Question: I'm creating a line chart using ECharts. Does anyone know if it's possible to make it more compact? What I mean by that is reduce the empty spacing around the canvas's contents.

Code:
'''
document.addEventListener('DOMContentLoaded', function() {
var chart = echarts.init(document.getElementById('firepower-sessions-history-line-chart'))
option = {
animation: false,
tooltip: { trigger: 'axis' },
xAxis: [
{
type: 'time',
interval: <PHONE>, // 1 hour (ms)
axisLabel: {
formatter: function(value) {
var date = new Date(value)
var hours = ('0' + date.getHours()).slice(-2)
var minutes = ('0' + date.getMinutes()).slice(-2)
var label = hours + ':' + minutes
if (hours === '00') {
var month = ('0' + (date.getUTCMonth() + 1)).slice(-2)
var day = ('0' + date.getUTCDate()).slice(-2)
label += '
' + month + '-' + day
}
return label
}
}
}
],
yAxis: [{ type: 'value' }],
color: ['#3c99ea'],
series: [
{
name: 'Sessions',
type: 'line',
smooth: true,
itemStyle: { normal: { areaStyle: { type: 'default' } } },
symbol: 'none',
data: [
['2018-09-19 14:20:09', 3767],
['2018-09-19 14:10:08', 3964],
['2018-09-19 14:05:08', 3644],
['2018-09-19 14:00:09', 3745],
['2018-09-19 13:55:09', 3671],
['2018-09-19 13:50:08', 3890],
['2018-09-19 13:45:09', 3964],
['2018-09-19 13:40:09', 4211]
// and so on...
]
}
]
}
chart.setOption(option)
})
'''
'''
body {
margin: 40px;
}
h2 {
margin-bottom: 0;
}
#firepower-sessions-history-line-chart {
width: 1200px;
height: 300px;
}
'''
'''
<script src="https://cdnjs.cloudflare.com/ajax/libs/echarts/4.1.0/echarts-en.js"></script>
<h2>Firepower Session History</h2>
<p>Last 24 hours</p>
<div id="firepower-sessions-history-line-chart"></div>
'''
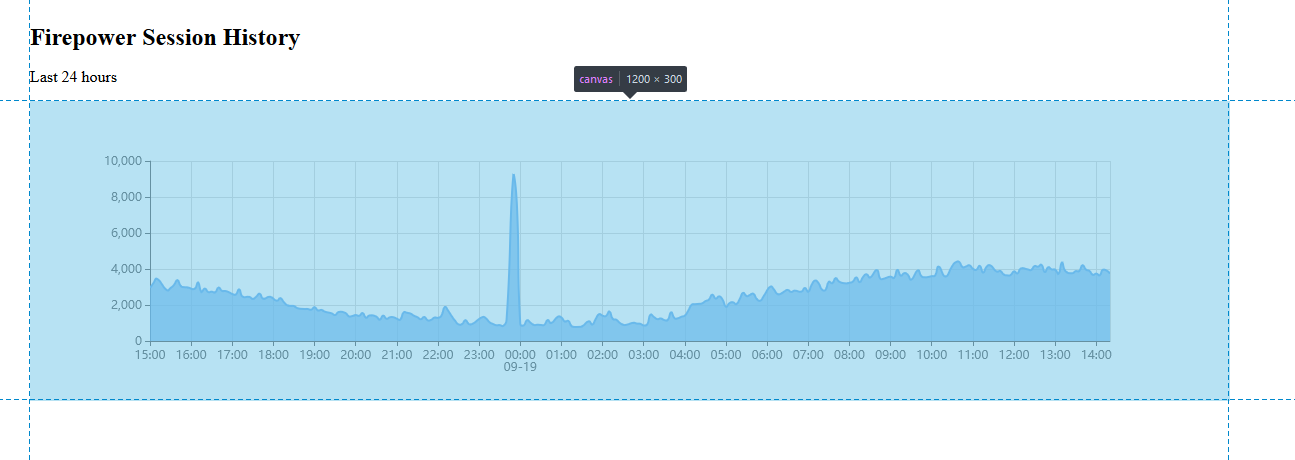
Answer: ECharts has <URL> options that can help you position the chart inside the container. It has properties such as top, left, right, bottom that you can set. For this example I am using the grid.left option to remove the space on the left hand side
'''
document.addEventListener('DOMContentLoaded', function() {
var chart = echarts.init(document.getElementById('firepower-sessions-history-line-chart'))
option = {
grid: {
left: "40"
},
animation: false,
tooltip: {
trigger: 'axis'
},
xAxis: [{
type: 'time',
interval: <PHONE>, // 1 hour (ms)
axisLabel: {
formatter: function(value) {
var date = new Date(value)
var hours = ('0' + date.getHours()).slice(-2)
var minutes = ('0' + date.getMinutes()).slice(-2)
var label = hours + ':' + minutes
if (hours === '00') {
var month = ('0' + (date.getUTCMonth() + 1)).slice(-2)
var day = ('0' + date.getUTCDate()).slice(-2)
label += '
' + month + '-' + day
}
return label
}
}
}],
yAxis: [{
type: 'value'
}],
color: ['#3c99ea'],
series: [{
name: 'Sessions',
type: 'line',
smooth: true,
itemStyle: {
normal: {
areaStyle: {
type: 'default'
}
}
},
symbol: 'none',
data: [
['2018-09-19 14:20:09', 3767],
['2018-09-19 14:10:08', 3964],
['2018-09-19 14:05:08', 3644],
['2018-09-19 14:00:09', 3745],
['2018-09-19 13:55:09', 3671],
['2018-09-19 13:50:08', 3890],
['2018-09-19 13:45:09', 3964],
['2018-09-19 13:40:09', 4211]
// and so on...
]
}]
}
chart.setOption(option)
})
'''
'''
body {
margin: 40px;
}
h2 {
margin-bottom: 0;
}
#firepower-sessions-history-line-chart {
width: 1200px;
height: 300px;
}
'''
'''
<script src="https://cdnjs.cloudflare.com/ajax/libs/echarts/4.1.0/echarts-en.js"></script>
<h2>Firepower Session History</h2>
<p>Last 24 hours</p>
<div id="firepower-sessions-history-line-chart"></div>
'''